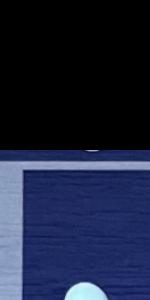
Label: Empty